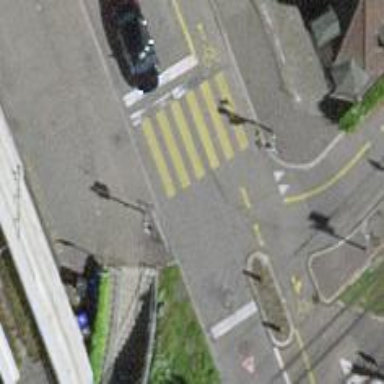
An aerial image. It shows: Residential road with asphalt surface. It has sidewalks on both sides and opposite cycleway.